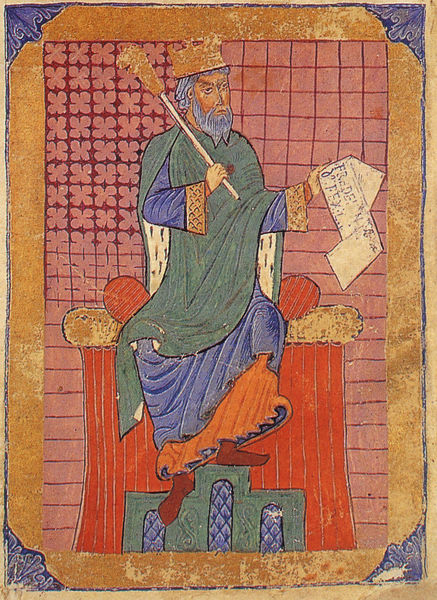
Titel: Tumbo A
Institution: Santiago de Compostela, Archivo de la Catedral
Schlagwörter: blau, kopf, mann, grün, sitzen, rot, muster, ornament, bart, hermelin, hände, gewand, gold, mantel, sitzend, krone, füße, schrift, papier, schuhe, stab, kissen, könig, thron, lesen, stufen, herrscher, unvollendet, brief, schriftrolle, zepter, manel, buchmalerei